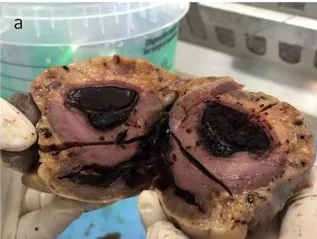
In panel , the gross appearance of the lesion.
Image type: medical_photograph (other_medical_photograph)